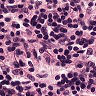
Metastatic tissue present: no